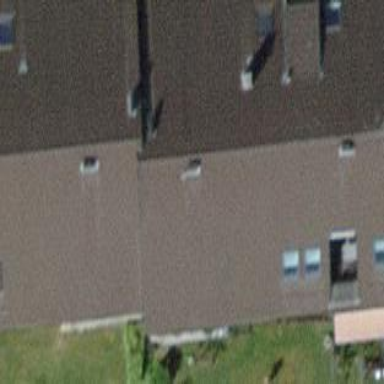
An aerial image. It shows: Apartment building with gabled roof made of roof tiles.